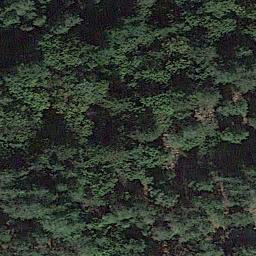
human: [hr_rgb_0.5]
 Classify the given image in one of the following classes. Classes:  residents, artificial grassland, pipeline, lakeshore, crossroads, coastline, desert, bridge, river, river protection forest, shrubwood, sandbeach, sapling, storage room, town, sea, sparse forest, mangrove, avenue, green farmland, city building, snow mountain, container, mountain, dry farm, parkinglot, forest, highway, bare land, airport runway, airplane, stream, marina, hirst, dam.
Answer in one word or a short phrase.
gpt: forest